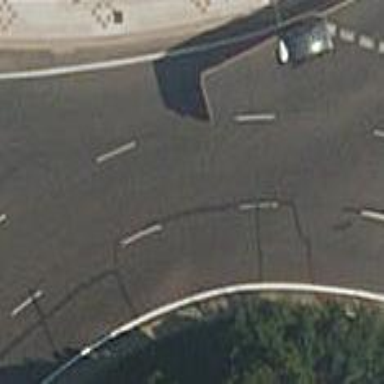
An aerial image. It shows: Secondary road with asphalt surface leading to roundabout junction.